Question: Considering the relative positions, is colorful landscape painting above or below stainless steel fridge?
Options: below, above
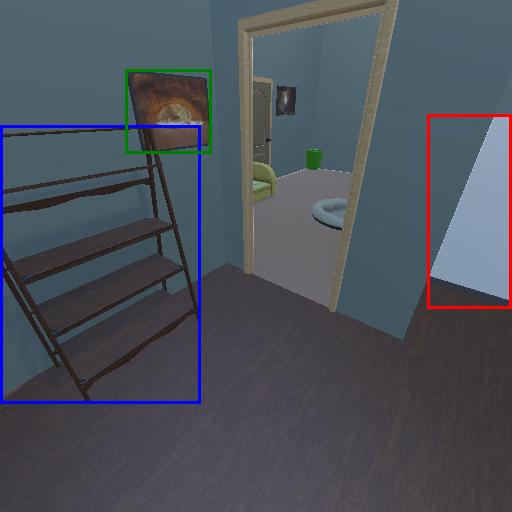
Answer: below